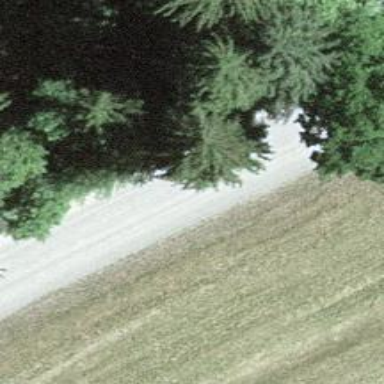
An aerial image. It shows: Unclassified road with compacted surface.